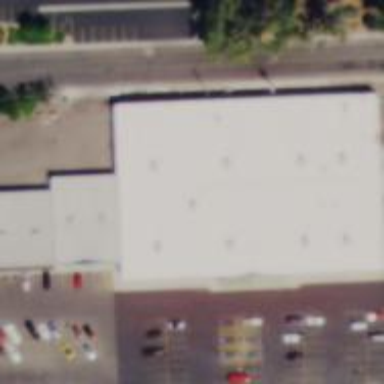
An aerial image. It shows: Building.